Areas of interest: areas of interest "Logistics and Express Delivery"
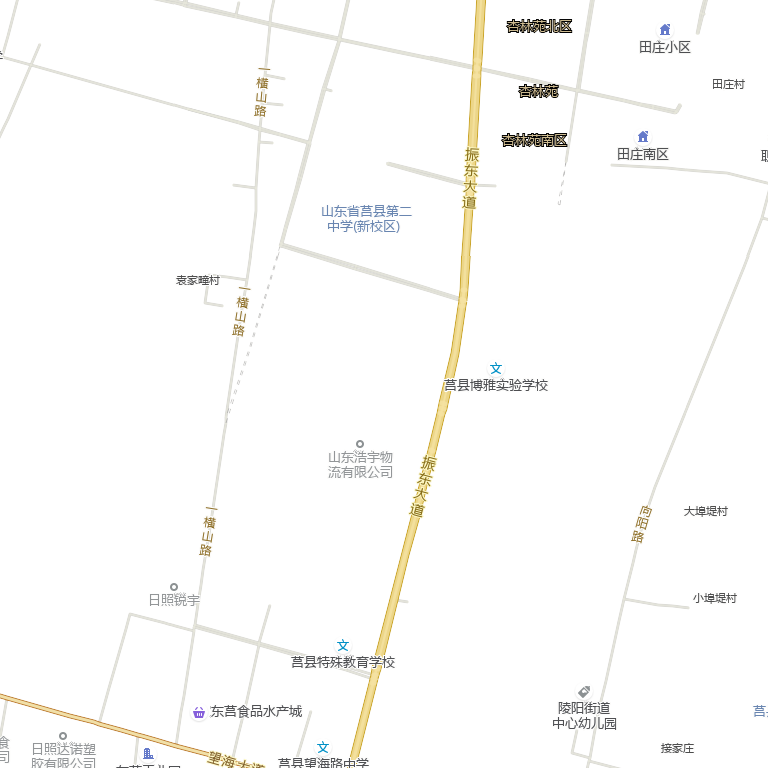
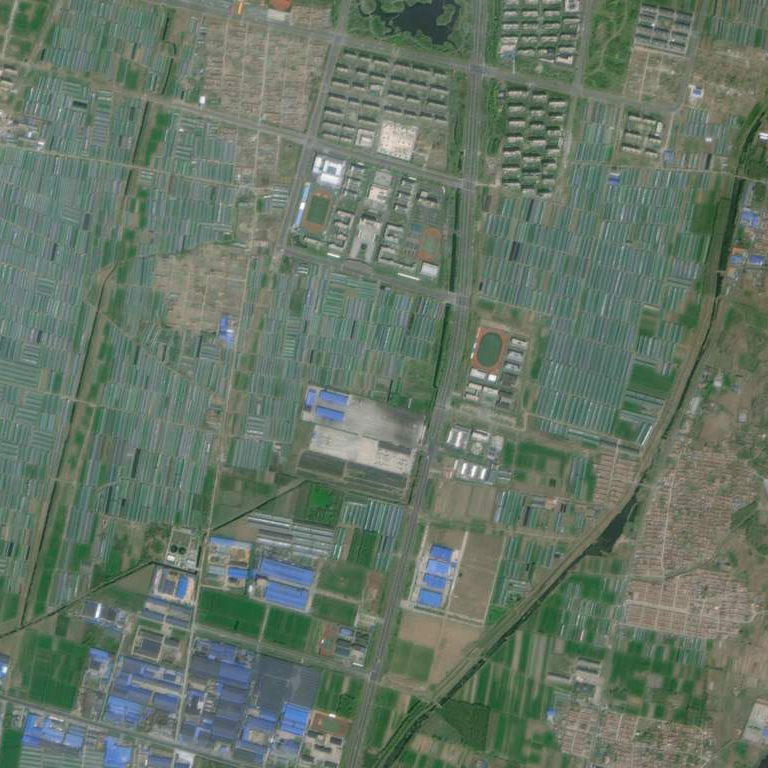